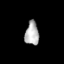
Tissue: lung
Cell type: T cells
Senescence score: 0.2136
Nuclear area (px): 317
Mean DAPI intensity: 178.524